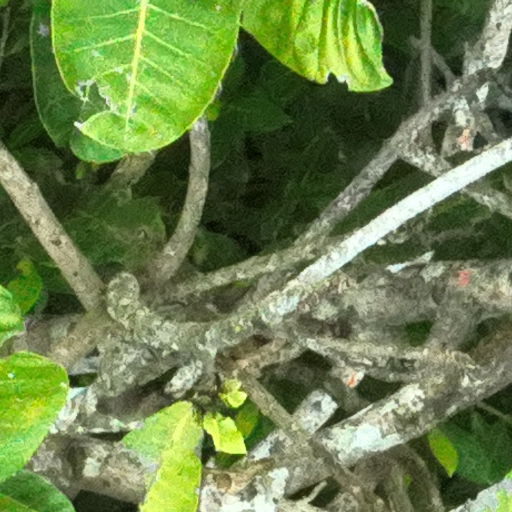
Species: Anacardium excelsum
GBIF accepted scientific name: Anacardium excelsum
Crown area (m\u00b2): 185.218